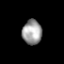
Tissue: lung
Cell type: Others
Senescence score: 0.1876
Nuclear area (px): 469
Mean DAPI intensity: 158.032